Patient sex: F
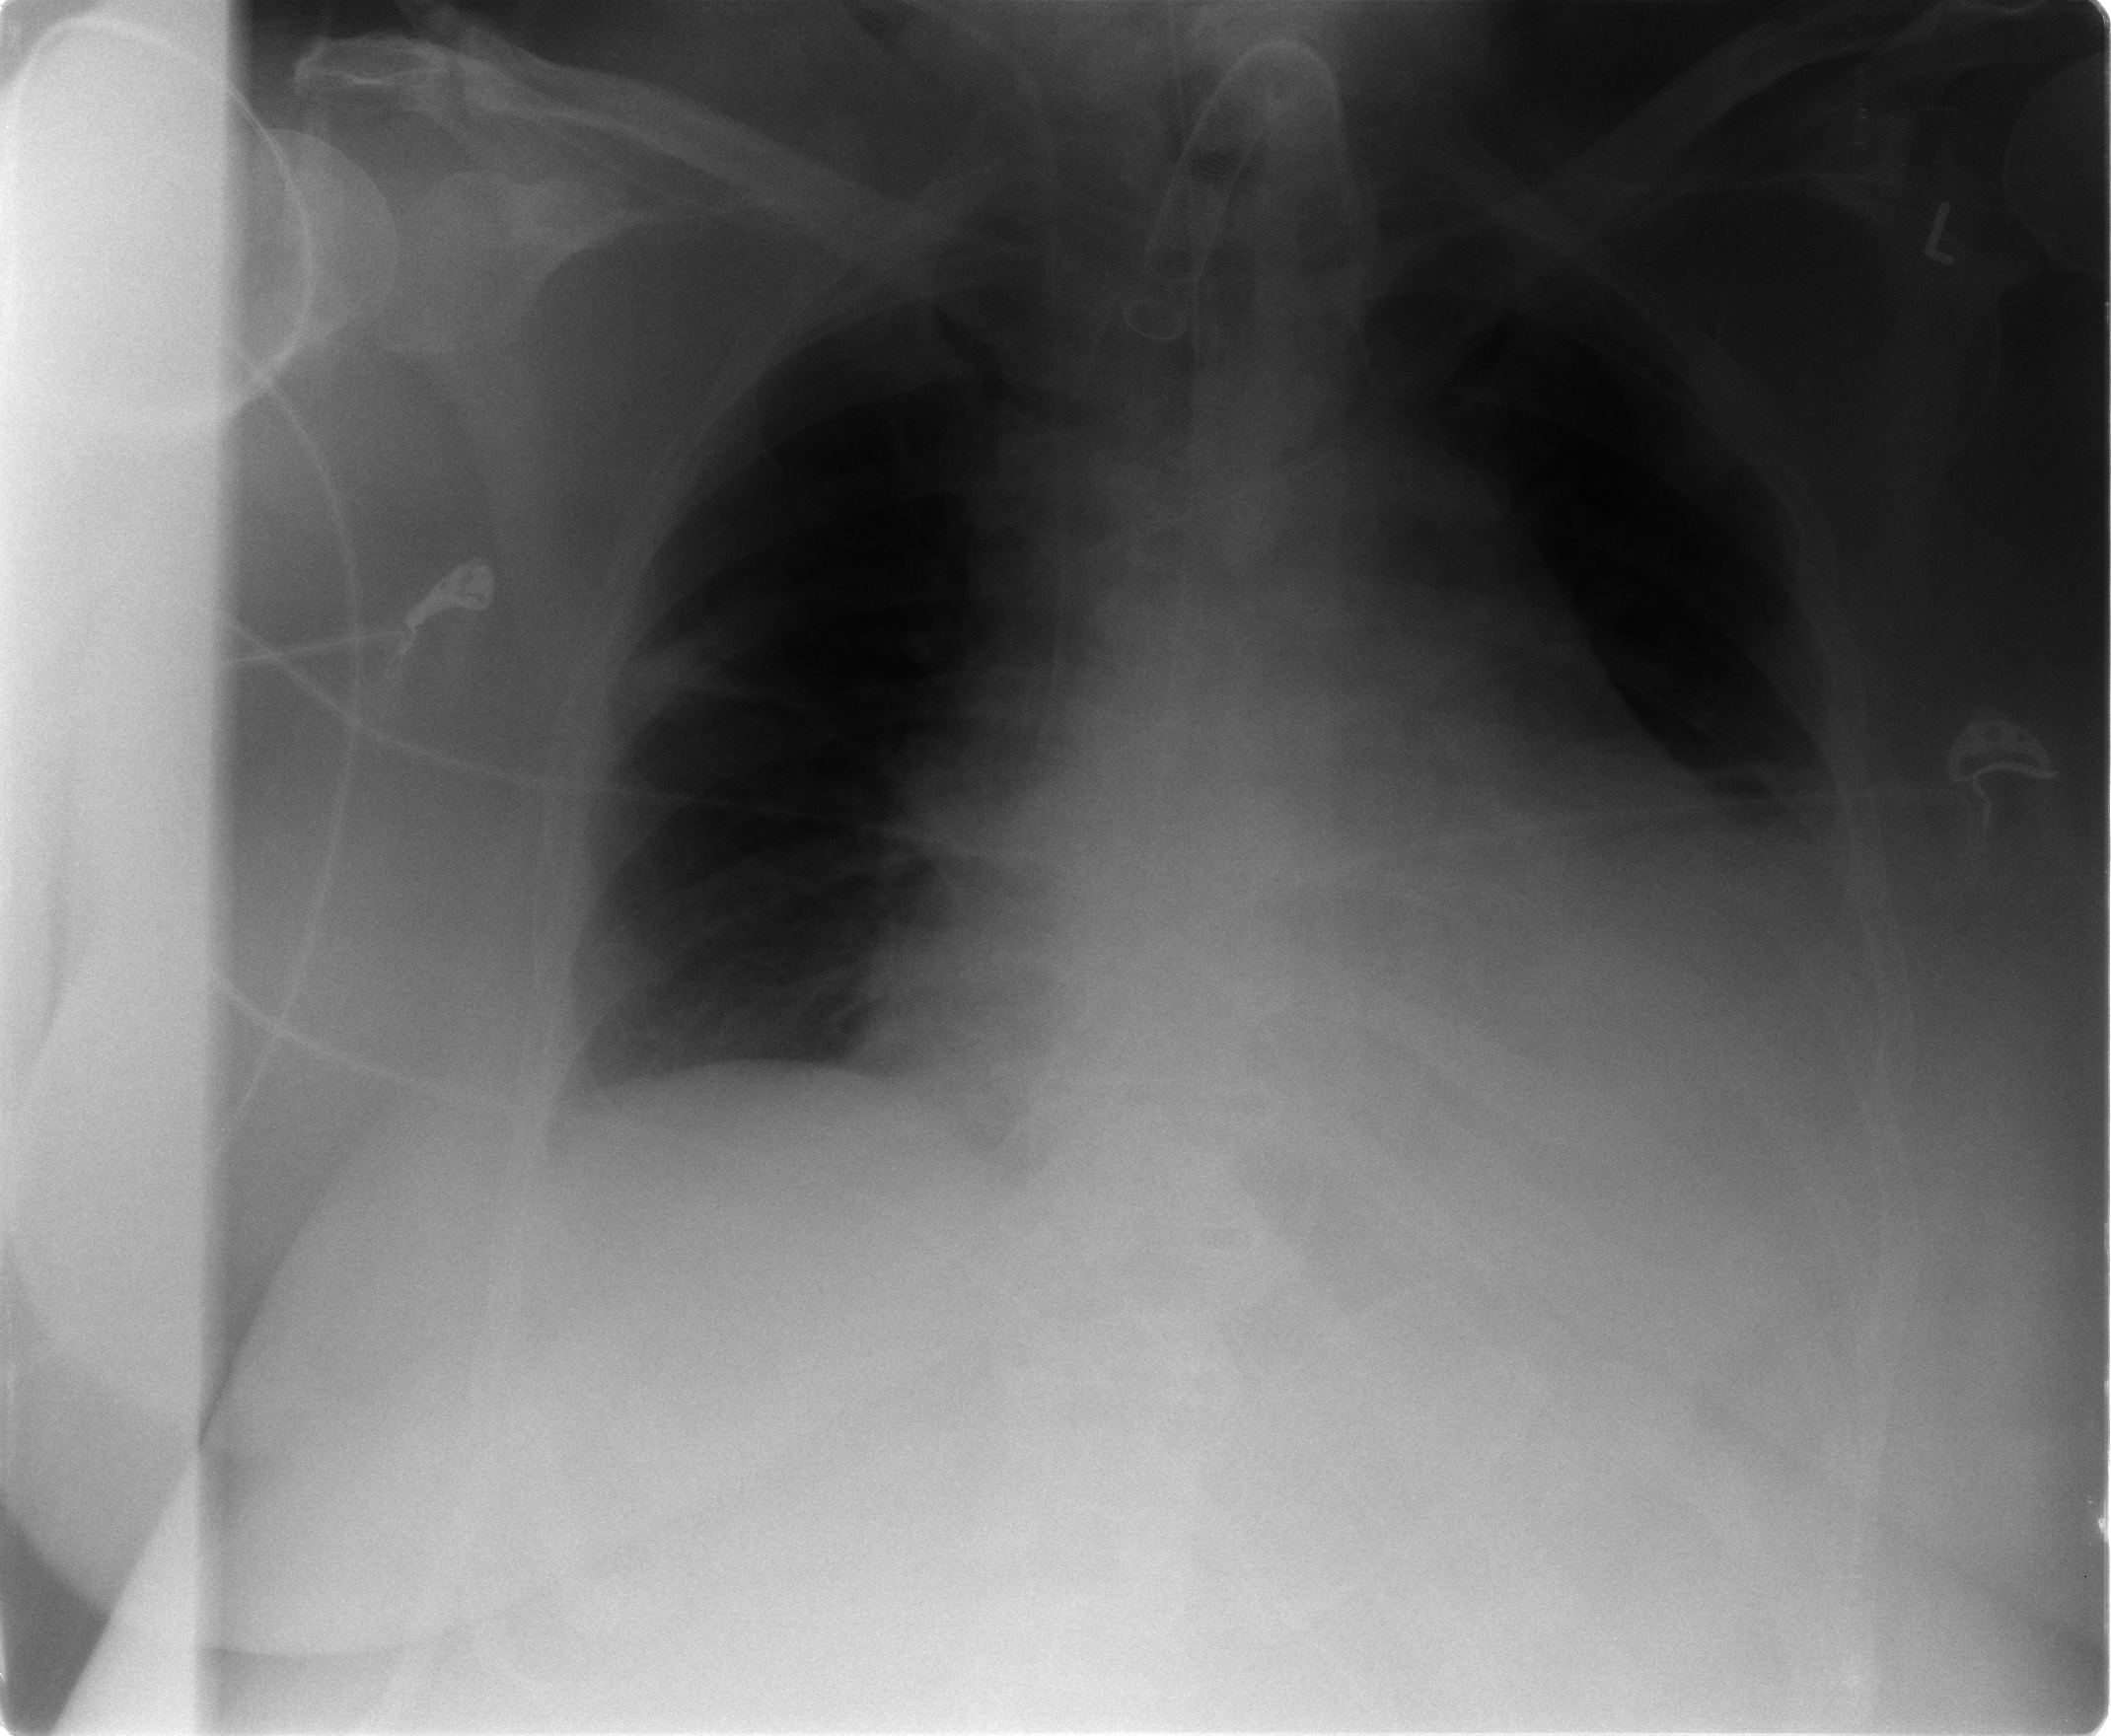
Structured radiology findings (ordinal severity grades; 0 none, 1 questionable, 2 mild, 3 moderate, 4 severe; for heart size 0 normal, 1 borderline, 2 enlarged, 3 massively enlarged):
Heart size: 2
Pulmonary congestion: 2
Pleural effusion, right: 0
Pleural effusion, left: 3
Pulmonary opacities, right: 0
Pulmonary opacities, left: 0
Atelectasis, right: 0
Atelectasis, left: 2